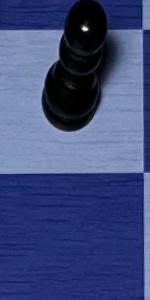
Label: Empty